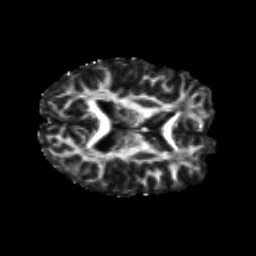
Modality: FA
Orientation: axial
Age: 28
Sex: male
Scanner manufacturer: siemens
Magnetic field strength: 3 T
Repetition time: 8.8 s
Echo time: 0.085 s